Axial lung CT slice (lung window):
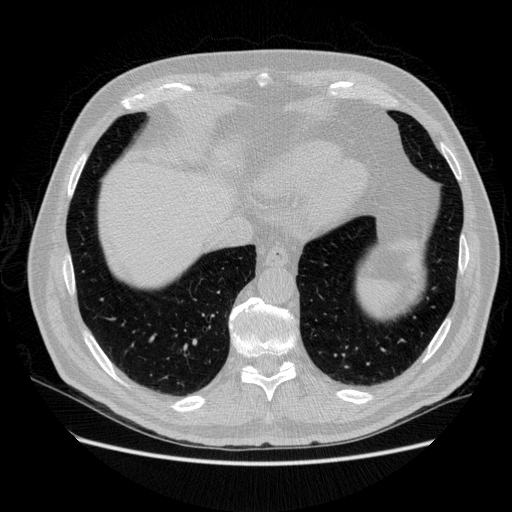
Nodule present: no